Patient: sex M, age 29
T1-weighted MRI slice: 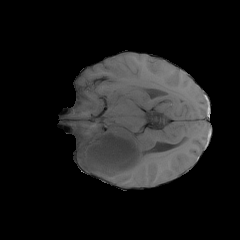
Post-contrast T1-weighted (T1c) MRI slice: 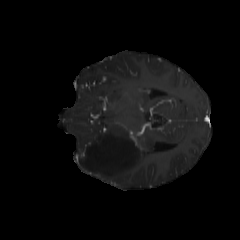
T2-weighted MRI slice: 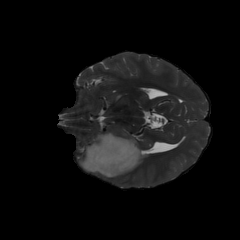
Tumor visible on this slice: yes
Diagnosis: Astrocytoma, IDH-mutant
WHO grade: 4